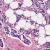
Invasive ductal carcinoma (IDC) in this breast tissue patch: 1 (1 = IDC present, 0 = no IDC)